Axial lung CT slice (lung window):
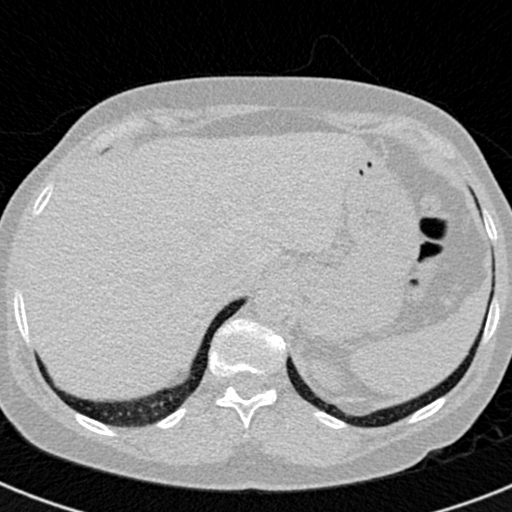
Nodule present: no